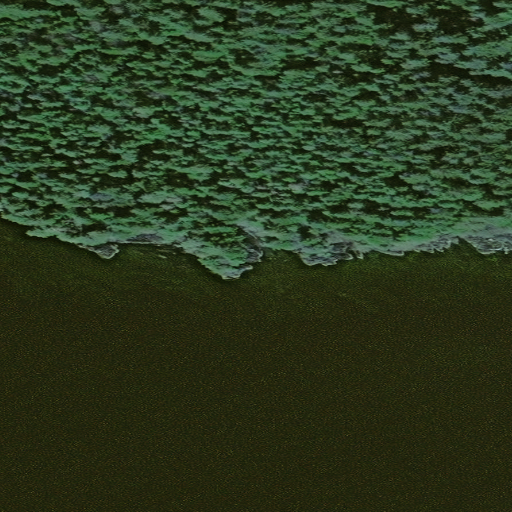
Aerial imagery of cape in Alaska named Point Windham containing only unknown